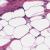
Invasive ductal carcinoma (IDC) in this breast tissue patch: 0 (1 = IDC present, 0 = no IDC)